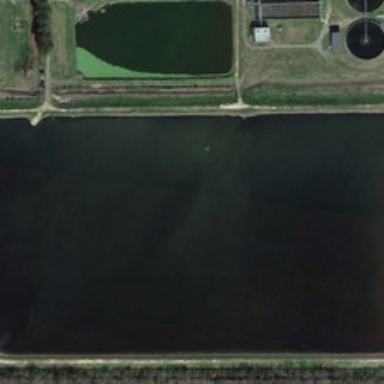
A small pond is near a large rectangular pond .